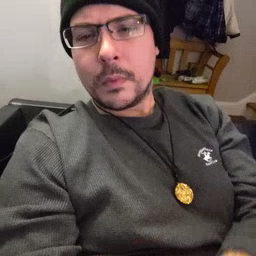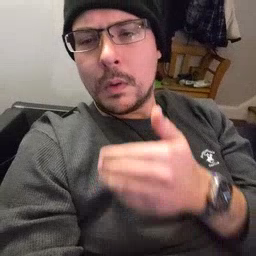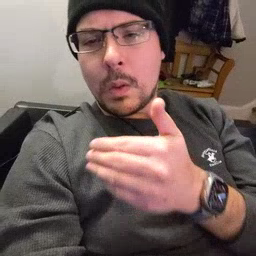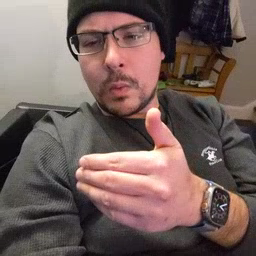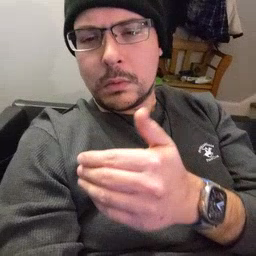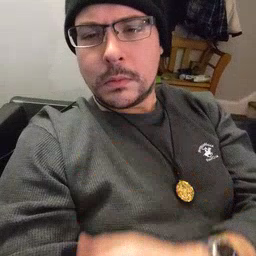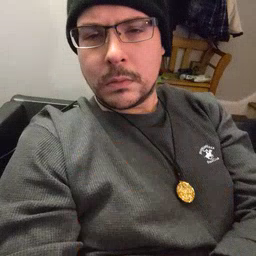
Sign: close